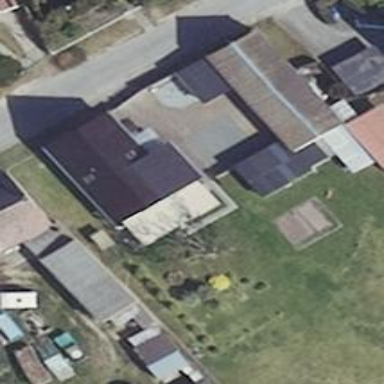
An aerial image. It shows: Simple house.